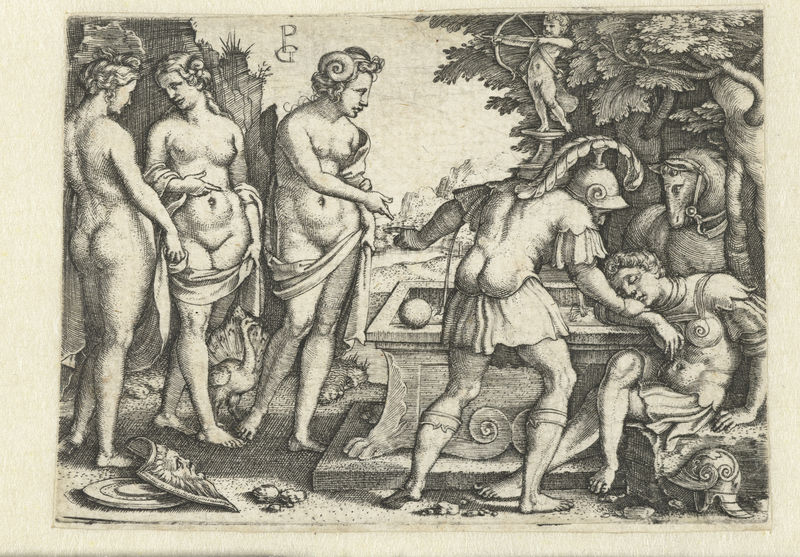
Titel: Droom van Paris
Künstler: Georg Pencz
Standort: Amsterdam
Institution: Rijksmuseum
Schlagwörter: akt, baum, feder, gruppe, mann, nackt, weiß, frauen, frau, paris, schwarz, zeichnung, fest, gespräch, trauer, signatur, natur, gewand, drei, brunnen, pferd, engel, apfel, brüste, hintern, liebe, bogen, grafik, grazien, schild, arsch, druck, radierung, stich, helm, pfau, ritter, rüstung, grab, toga, krieger, hörner, schnecken, amor, kupferstich, pfeil, armor, göttinnen, paris urteil, po, pg, pfered